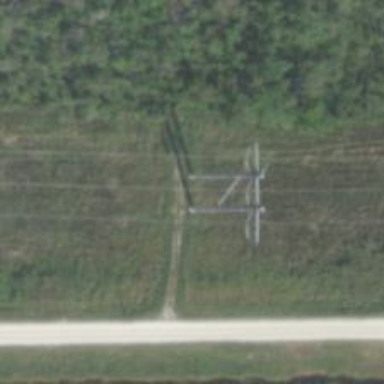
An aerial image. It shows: H-frame power tower with distinctive design.